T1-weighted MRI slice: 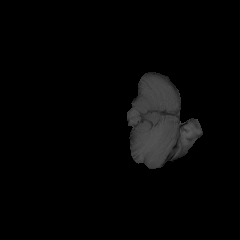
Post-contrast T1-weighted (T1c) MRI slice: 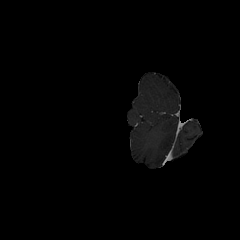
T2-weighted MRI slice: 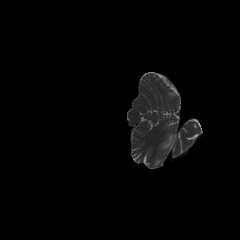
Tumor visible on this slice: no